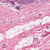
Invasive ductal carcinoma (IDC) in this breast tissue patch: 0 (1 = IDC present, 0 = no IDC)